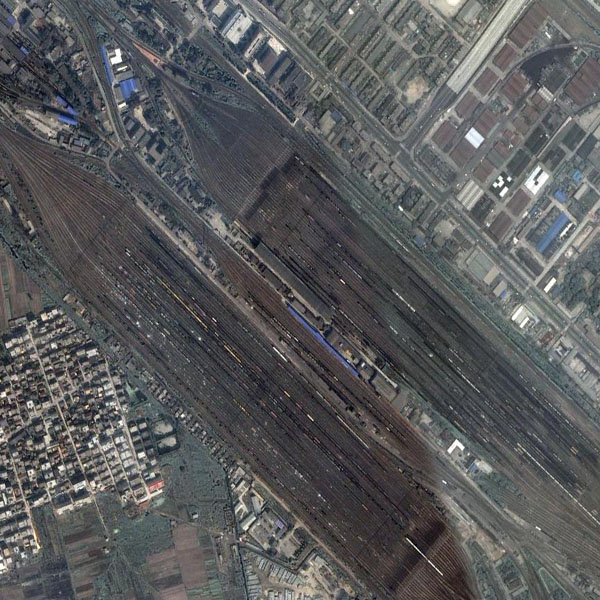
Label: railwayStation